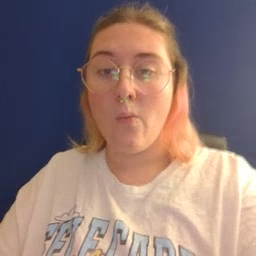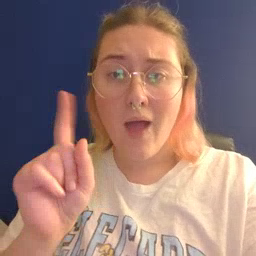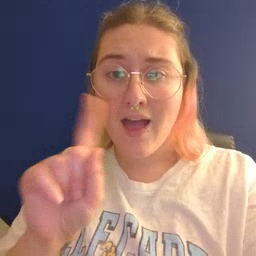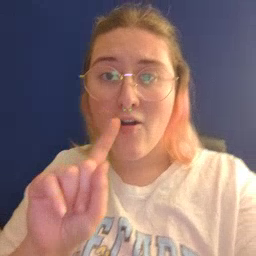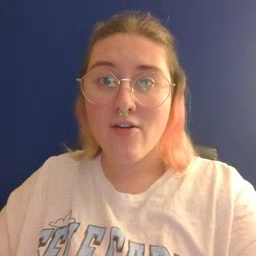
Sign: where